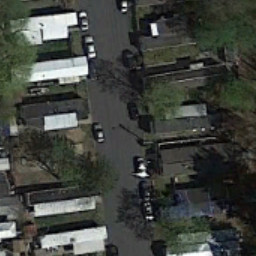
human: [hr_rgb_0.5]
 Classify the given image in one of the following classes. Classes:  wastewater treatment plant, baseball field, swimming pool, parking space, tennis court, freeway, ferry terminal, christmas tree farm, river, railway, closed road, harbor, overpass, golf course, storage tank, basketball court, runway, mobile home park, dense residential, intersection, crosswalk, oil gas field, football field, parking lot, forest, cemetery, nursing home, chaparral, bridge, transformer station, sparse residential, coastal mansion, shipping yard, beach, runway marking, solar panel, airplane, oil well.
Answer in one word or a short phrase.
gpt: mobile home park